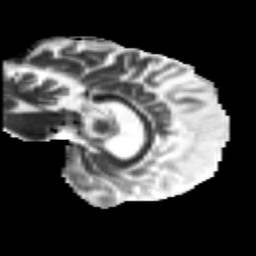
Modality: MD
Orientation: sagittal
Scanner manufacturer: siemens
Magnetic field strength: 3 T
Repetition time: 8.8 s
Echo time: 0.085 s